Question: I am using atomics and a circular buffer in order to implement a multi-reader threads, multi-writer threads object pool.
It is difficult to investigate because instrumenting code leads to bug vanishment !
Producers (or writer threads) request an 'Element' to the 'Ring' in order to 'prepare' the element. When terminated, the writer thread changes the element state so a reader can 'consume' it. After that, the element becomes available again for writing.
Consumers (or reader threads) request an object to the Ring in order to 'read' the object.
After 'releasing' the object, the object is in a 'state::Ready' state, eg available to be consume by a reader thread.
It can fail if no object is available eg the next free object in the Ring is not on 'state::Unused' state.
'Element''Ring'
'Element' :
- '_state''state::Unused''state::LockForWrite'- 'state::Ready'- '_state''state::Ready''state::LockForRead'- 'state::Unused'
Summarized :
- 'state::Unused''state::LockForWrite''state::Ready'- 'state::Ready''state::LockForRead''state::Unused'
'Ring'
- 'Element'- 'std::atomic<int64_t> _read, _write;'- '_elems[ _write % _elems.size() ]'- '_elems[ _read % _elems.size() ]'
When a reader has successfully 'LockForRead' an object, the '_read' index is incremented.
When a writer has successfully 'LockForWrite' an object, the '_write' index is incremented.
The 'main' :
We add to a vector some writers and readers threads sharing the same 'Ring'. Each thread just try to get_read or get_write element and release them just after.
Based on 'Element' transition everything should be fine but one can observe that the Ring at some point gets blocked like because some elements in the ring are in state 'state::Ready' with a '_write % _elems.size()' index pointing on it and symetrically, some elements in the ring are in state 'state::Unused' with a '_read % _elems.size()' index pointing on it ! .
'''
#include<atomic>
#include<vector>
#include<thread>
#include<iostream>
#include<cstdint>
typedef enum : int
{
Unused, LockForWrite, Ready, LockForRead
}state;
class Element
{
std::atomic<state> _state;
public:
Element():_state(Unused){ }
// a reader need to successfully make the transition Ready => LockForRead
bool lock_for_read() { state s = Ready; return _state.compare_exchange_strong(s, LockForRead); }
void unlock_read() { state s = Unused; _state.store(s); }
// a reader need to successfully make the transition Unused => LockForWrite
bool lock_for_write() { state s = Unused; return _state.compare_exchange_strong(s, LockForWrite); }
void unlock_write() { state s = Ready; _state.store(s); }
};
class Ring
{
std::vector<Element> _elems;
std::atomic<int64_t> _read, _write;
public:
Ring(size_t capacity)
: _elems(capacity), _read(0), _write(0) {}
Element * get_for_read() {
Element * ret = &_elems[ _read.load() % _elems.size() ];
if (!ret->lock_for_read()) // if success, the object belongs to the caller thread as reader
return NULL;
_read.fetch_add(1); // success! incr _read index
return ret;
}
Element * get_for_write() {
Element * ret = &_elems[ _write.load() % _elems.size() ];
if (!ret->lock_for_write())// if success, the object belongs to the caller thread as writer
return NULL;
_write.fetch_add(1); // success! incr _write index
return ret;
}
void release_read(Element* e) { e->unlock_read();}
void release_write(Element* e) { e->unlock_write();}
};
int main()
{
const int capacity = 10; // easy to process modulo[![enter image description here][1]][1]
std::atomic<bool> stop=false;
Ring ring(capacity);
std::function<void()> writer_job = [&]()
{
std::cout << "writer starting" << std::endl;
Element * e;
while (!stop)
{
if (!(e = ring.get_for_write()))
continue;
// do some real writer job ...
ring.release_write(e);
}
};
std::function<void()> reader_job = [&]()
{
std::cout << "reader starting" << std::endl;
Element * e;
while (!stop)
{
if (!(e = ring.get_for_read()))
continue;
// do some real reader job ...
ring.release_read(e);
}
};
int nb_writers = 1;
int nb_readers = 2;
std::vector<std::thread> threads;
threads.reserve(nb_writers + nb_readers);
std::cout << "adding writers" << std::endl;
while (nb_writers--)
threads.push_back(std::thread(writer_job));
std::cout << "adding readers" << std::endl;
while (nb_readers--)
threads.push_back(std::thread(reader_job));
// wait user key press, halt in debugger after 1 or 2 seconds
// in order to reproduce problem and watch ring
std::cin.get();
stop = true;
std::cout << "waiting all threads...
";
for (auto & th : threads)
th.join();
std::cout << "end" << std::endl;
}
'''
This "watch debugger screeshot" has been took pausing the program after running 1 second. As you can see, '_read' is pointing to the element 8 marked as 'state::Unused' so no transition can unblock this state for this reader, except a writer but '_write' index is pointing on element 0 with state 'state::Ready' !

My question: what did I missed in this ? Structurally I am sure the sequence is correct but I am missing some atomic trick ...
os tested : rhel5/gcc 4.1.2, rhel 7/gcc 4.8, win10/ms visual 2015, win10/mingw
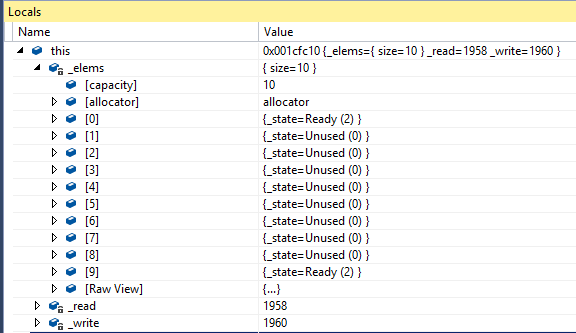
Answer: <URL> is correct about the problem: your threads can create "holes" in the sequence by reading and writing elements out-of-order if there's a delay between the read/write lock and the increment of the index. The fix is to verify that the index has not changed between the initial read and the increment, a la:
'''
class Element
{
std::atomic<state> _state;
public:
Element():_state(Unused){ }
// a reader need to successfully make the transition Ready => LockForRead
bool lock_for_read() {
state s = Ready;
return _state.compare_exchange_strong(s, LockForRead);
}
void abort_read() { _state = Ready; }
void unlock_read() { state s = Unused; _state.store(s); }
// a reader need to successfully make the transition Unused => LockForWrite
bool lock_for_write() {
state s = Unused;
return _state.compare_exchange_strong(s, LockForWrite);
}
void abort_write() { _state = Unused; }
void unlock_write() { state s = Ready; _state.store(s); }
};
class Ring
{
std::vector<Element> _elems;
std::atomic<int64_t> _read, _write;
public:
Ring(size_t capacity)
: _elems(capacity), _read(0), _write(0) {}
Element * get_for_read() {
auto i = _read.load();
Element * ret = &_elems[ i % _elems.size() ];
if (ret->lock_for_read()) {
// if success, the object belongs to the caller thread as reader
if (_read.compare_exchange_strong(i, i + 1))
return ret;
// Woops, reading out of order.
ret->abort_read();
}
return NULL;
}
Element * get_for_write() {
auto i = _write.load();
Element * ret = &_elems[ i % _elems.size() ];
if (ret->lock_for_write()) {
// if success, the object belongs to the caller thread as writer
if (_write.compare_exchange_strong(i, i + 1))
return ret;
// Woops, writing out of order.
ret->abort_write();
}
return NULL;
}
void release_read(Element* e) { e->unlock_read();}
void release_write(Element* e) { e->unlock_write();}
};
'''